Field crop: maize
Growth stage: 2
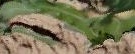
Species: maize